Question: Hy Everybody!
Does anyone knows how to block a dashlet from getting displayed in modules tab which will be displayed in "Add Sugar Dashlets" window shown below:

I am using Sugar Pro 6.4.0.
Any help will be appreciated.
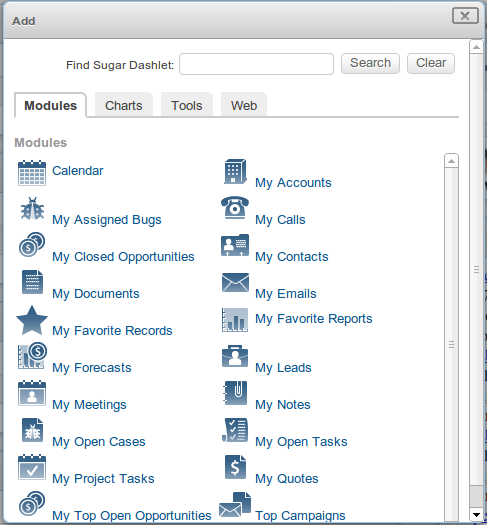
Answer: Try to follow guide from here <URL>